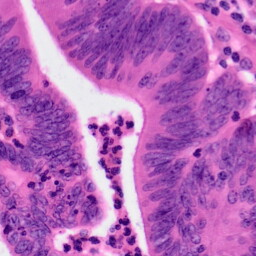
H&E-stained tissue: Colon